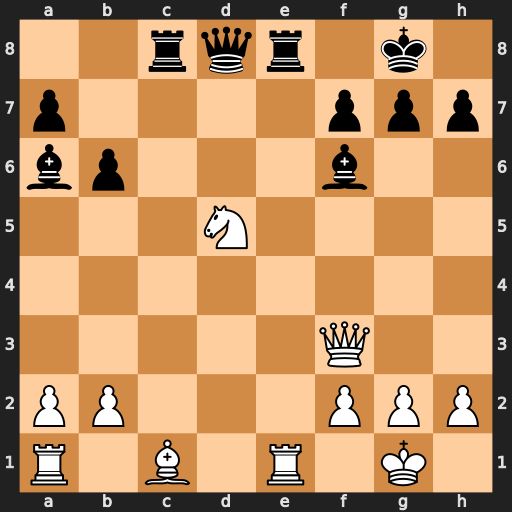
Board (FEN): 2rqr1k1/p4ppp/bp3b2/3N4/8/5Q2/PP3PPP/R1B1R1K1
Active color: w
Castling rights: -
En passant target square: -
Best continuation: Rxe8+ Qxe8 Nxf6+